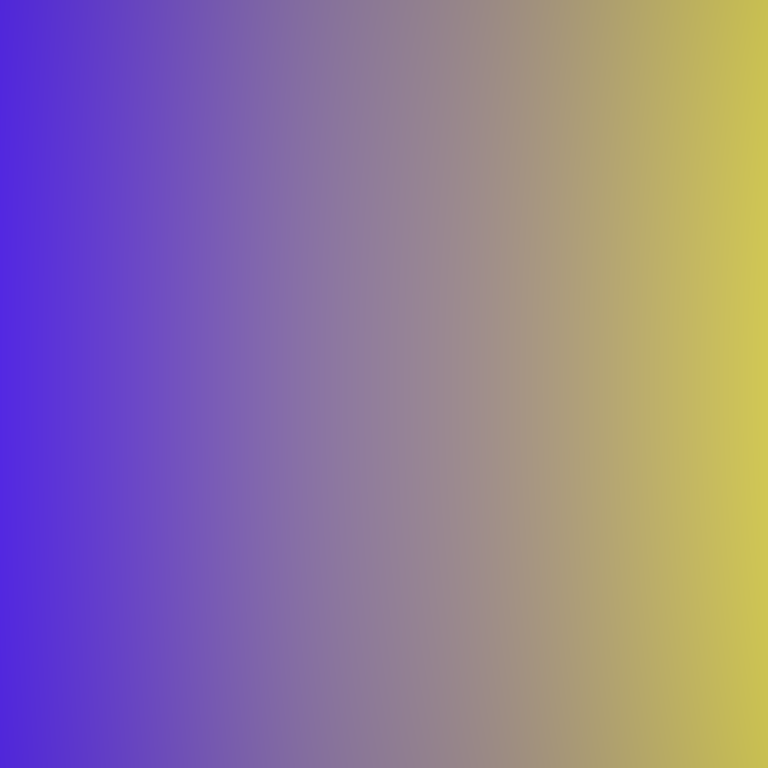
Abstract light effect, smooth gradient from deep blue to bright yellow, calm atmosphere, soft glow, no room, no furniture, no objects.